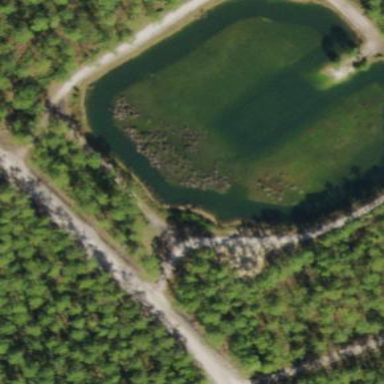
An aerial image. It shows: Reservoir of natural water.